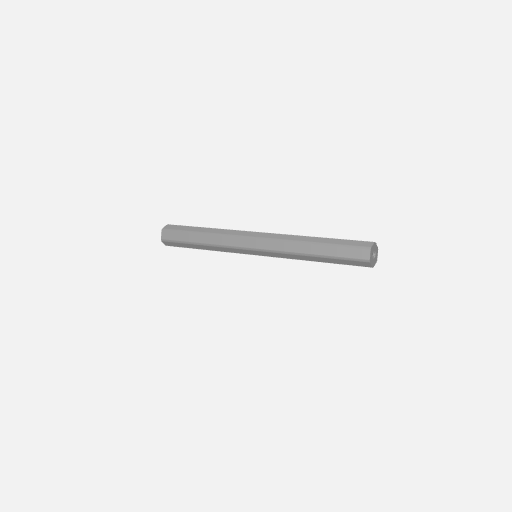
Part: Shaft12ROD120